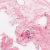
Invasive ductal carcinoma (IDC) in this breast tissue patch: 0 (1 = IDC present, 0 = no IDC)